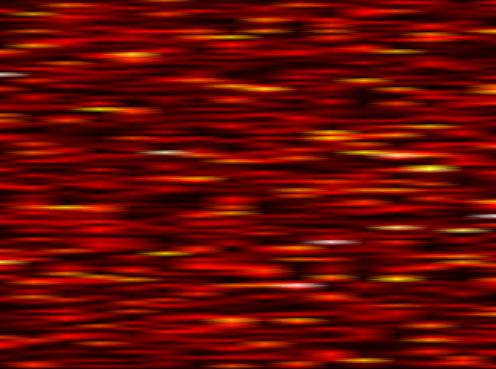
Label: OFDM